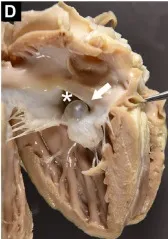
(D) Post mortem examination confirmed a large ASD (*). ASD was partially occluded by a serous cyst (arrow).
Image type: pathology (immunostaining)